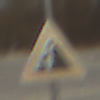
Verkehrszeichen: SteinschlagRechts
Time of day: MorningAfternoon
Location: Outdoor (Suburban)
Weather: PartlyCloudy
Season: NotSpecified
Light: Natural